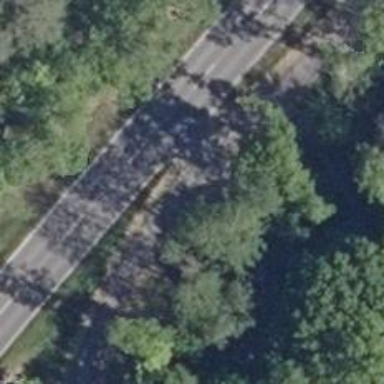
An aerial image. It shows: Asphalt path.